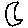
Label: moon